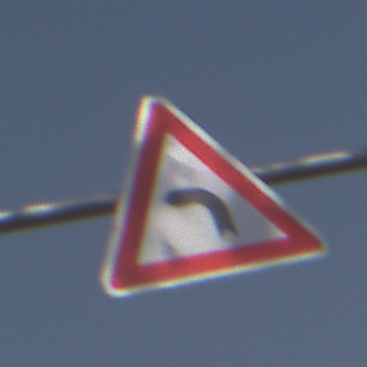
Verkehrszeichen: KurveLinks
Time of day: MorningAfternoon
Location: Outdoor (Nature)
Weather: PartlyCloudy
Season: NotSpecified
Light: Natural